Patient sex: M
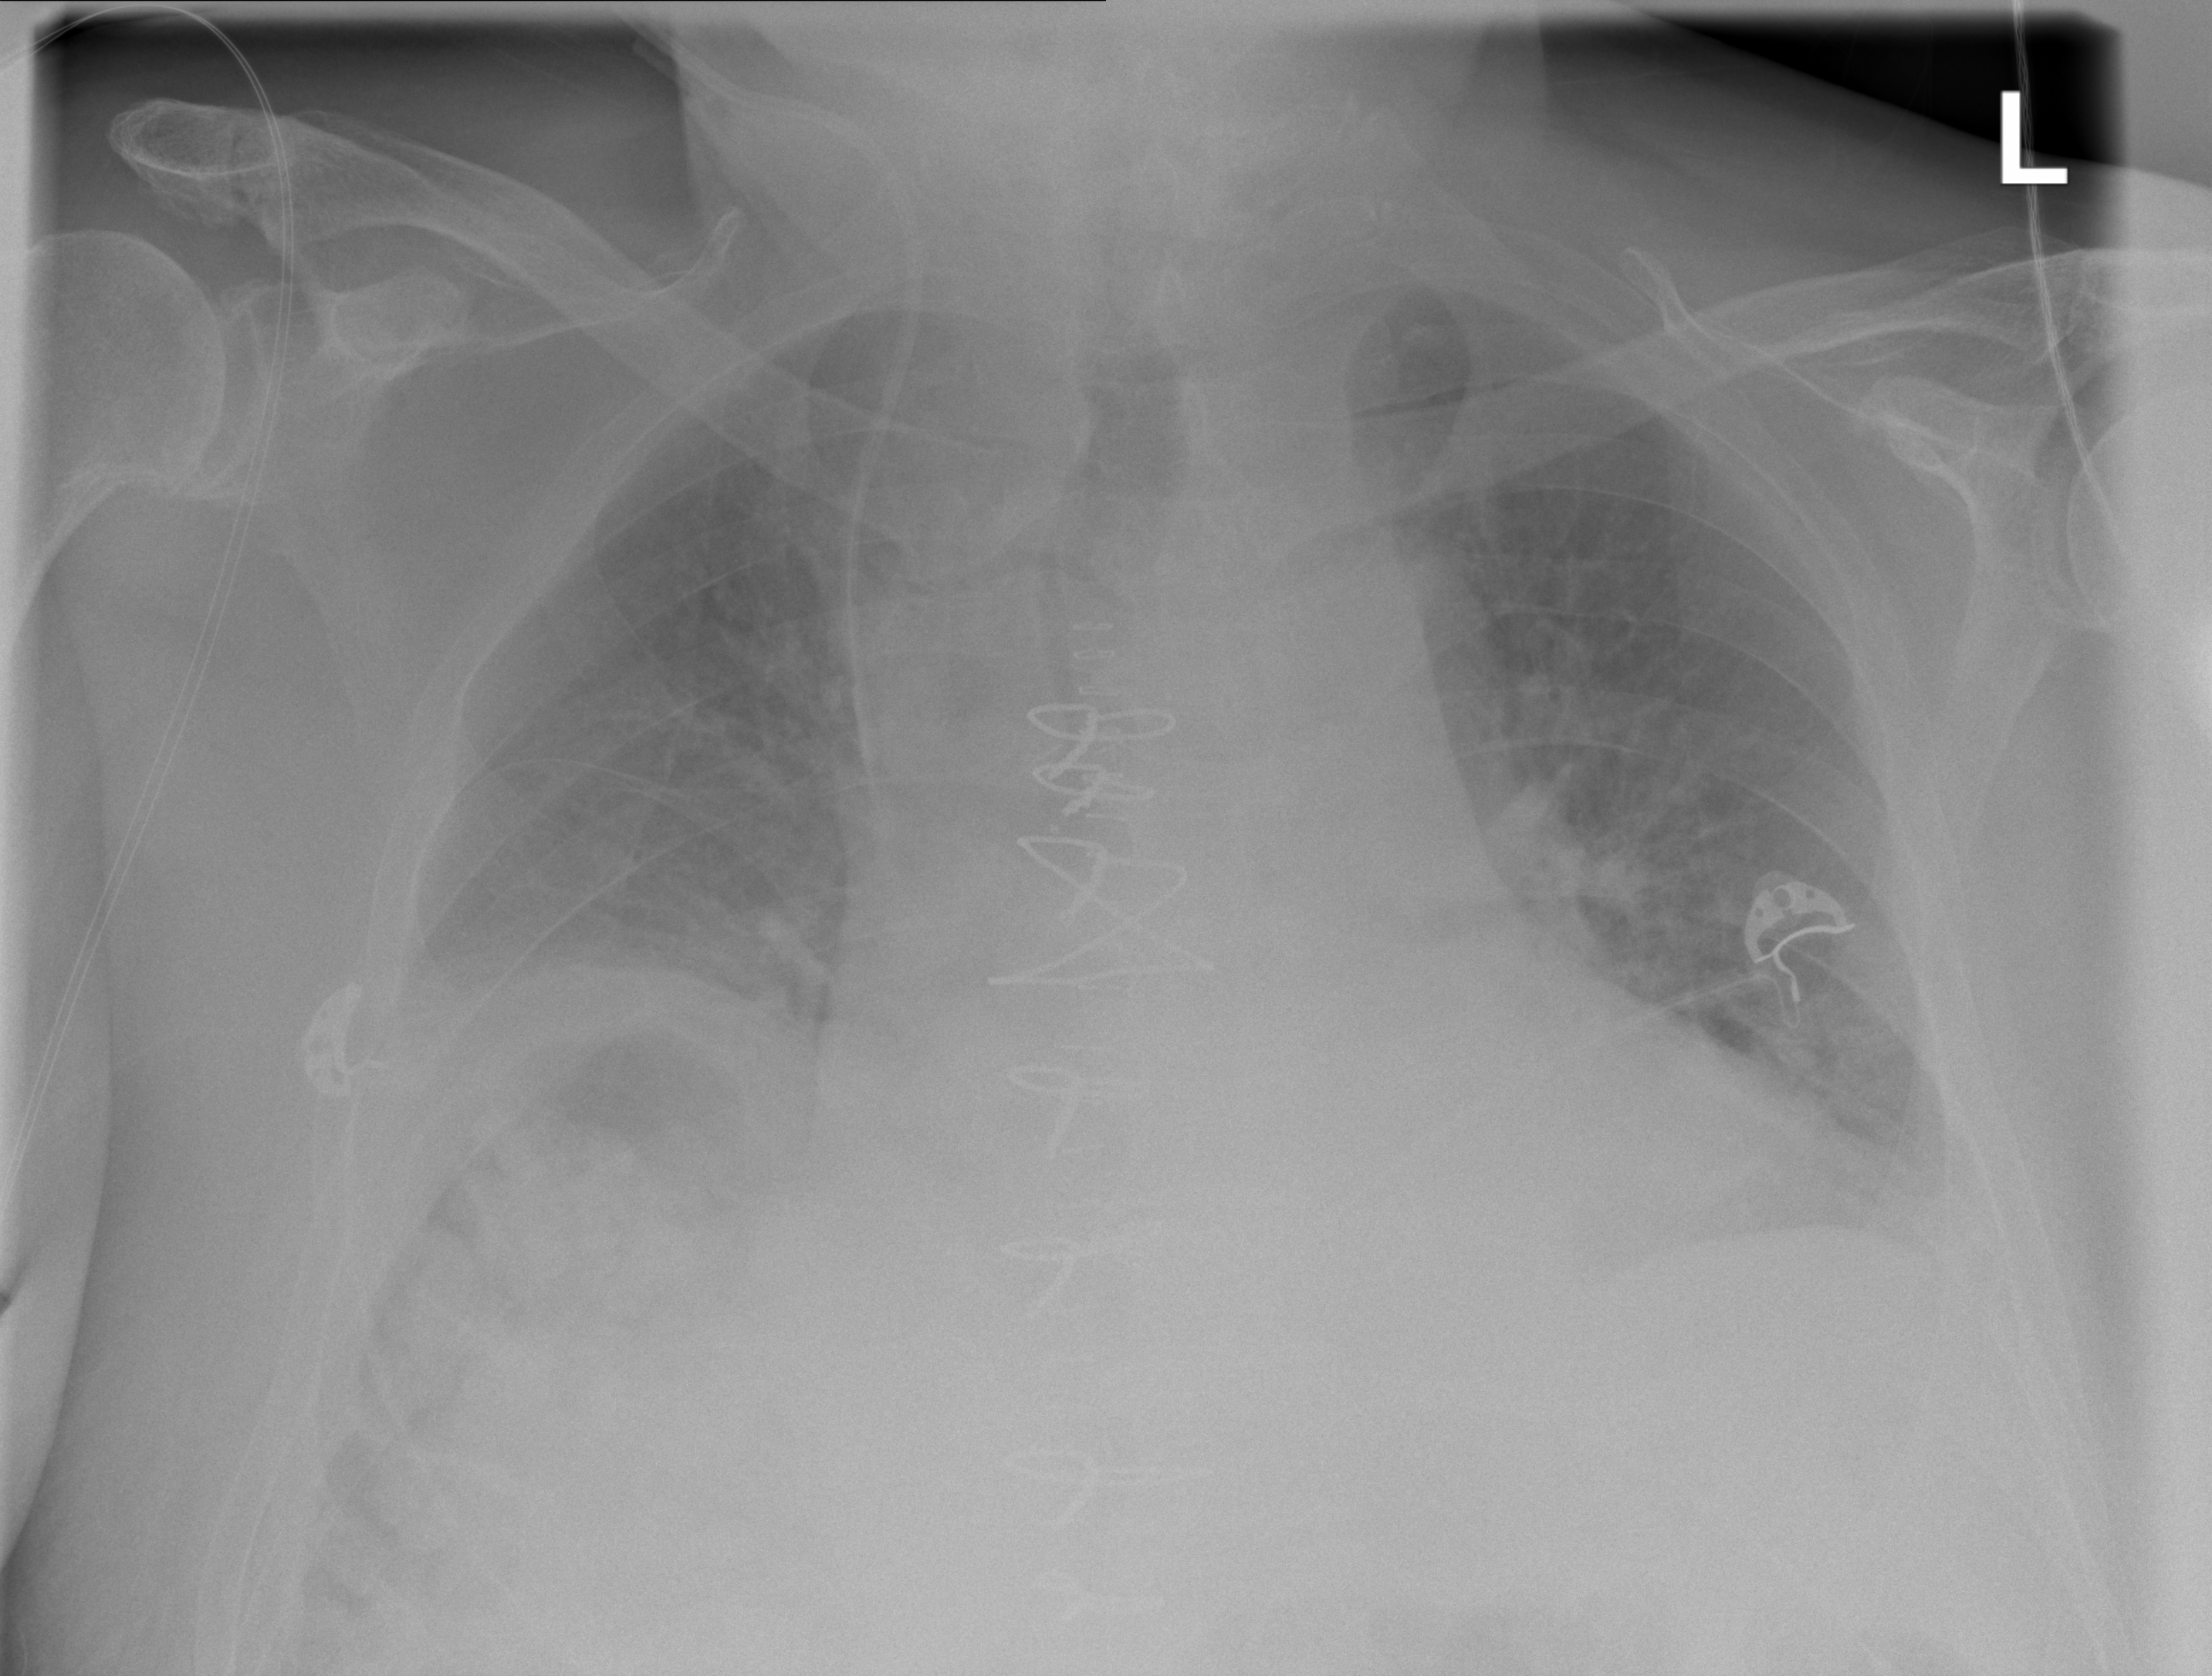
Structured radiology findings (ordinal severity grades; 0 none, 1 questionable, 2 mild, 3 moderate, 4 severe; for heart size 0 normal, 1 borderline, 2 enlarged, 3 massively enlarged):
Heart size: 2
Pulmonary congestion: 2
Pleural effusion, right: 2
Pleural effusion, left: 2
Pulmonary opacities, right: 0
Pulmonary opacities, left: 0
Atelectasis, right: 2
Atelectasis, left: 2